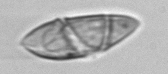
Label: Gyrodinium